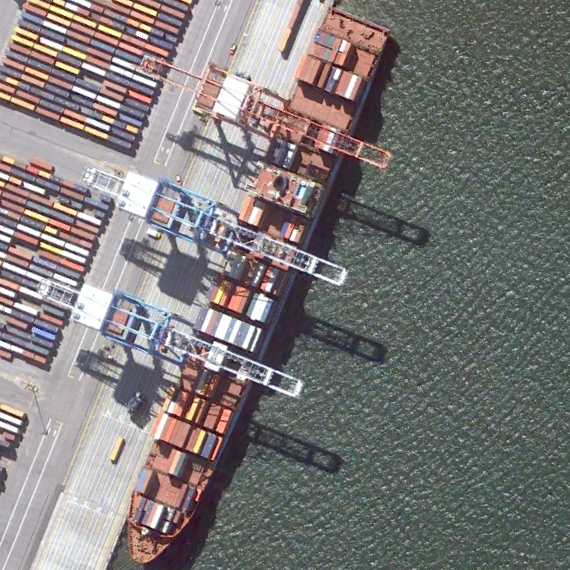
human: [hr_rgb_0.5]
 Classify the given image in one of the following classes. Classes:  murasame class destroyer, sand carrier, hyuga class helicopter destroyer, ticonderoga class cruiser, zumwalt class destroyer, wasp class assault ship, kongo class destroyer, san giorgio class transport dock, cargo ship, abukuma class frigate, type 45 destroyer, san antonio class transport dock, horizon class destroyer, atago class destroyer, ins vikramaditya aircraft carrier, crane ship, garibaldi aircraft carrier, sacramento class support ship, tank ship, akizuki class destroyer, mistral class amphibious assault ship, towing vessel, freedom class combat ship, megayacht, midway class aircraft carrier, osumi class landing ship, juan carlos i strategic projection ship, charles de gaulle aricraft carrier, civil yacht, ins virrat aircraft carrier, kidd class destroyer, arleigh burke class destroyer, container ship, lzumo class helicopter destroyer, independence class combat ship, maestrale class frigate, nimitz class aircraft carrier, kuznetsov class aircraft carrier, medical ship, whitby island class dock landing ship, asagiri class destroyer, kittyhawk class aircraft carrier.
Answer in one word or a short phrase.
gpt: Container ship